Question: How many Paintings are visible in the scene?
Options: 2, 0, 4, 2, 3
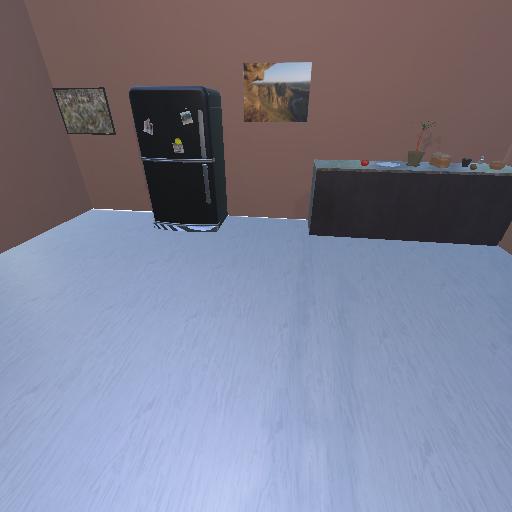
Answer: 2